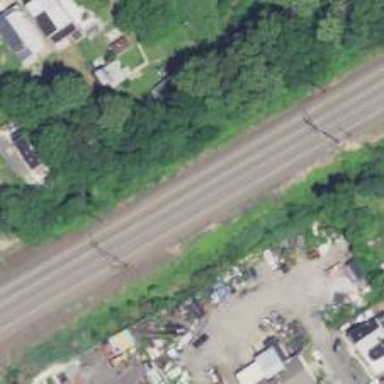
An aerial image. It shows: Railway track with contact lines for electrification.